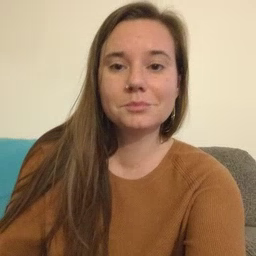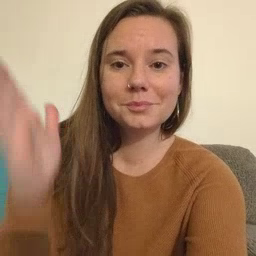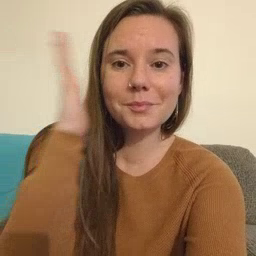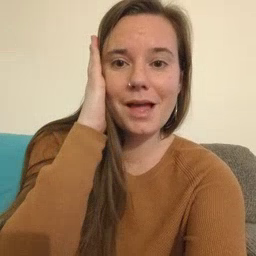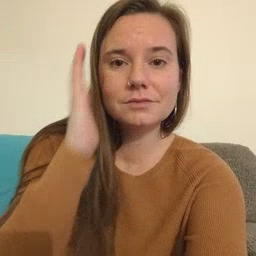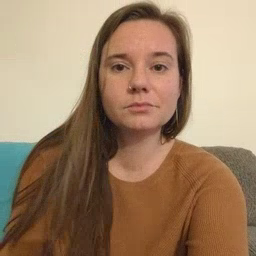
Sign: bed